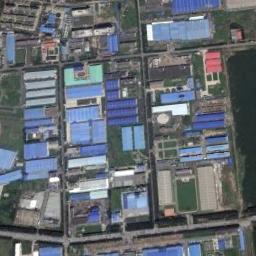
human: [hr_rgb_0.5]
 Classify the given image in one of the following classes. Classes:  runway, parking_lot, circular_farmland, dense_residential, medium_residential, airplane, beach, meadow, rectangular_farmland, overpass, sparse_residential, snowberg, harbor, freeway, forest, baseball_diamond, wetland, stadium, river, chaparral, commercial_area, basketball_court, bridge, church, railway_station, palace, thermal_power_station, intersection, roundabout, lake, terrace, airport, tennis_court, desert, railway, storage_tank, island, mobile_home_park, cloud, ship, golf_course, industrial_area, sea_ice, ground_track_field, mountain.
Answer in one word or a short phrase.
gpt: industrial_area